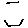
Label: hexagon